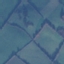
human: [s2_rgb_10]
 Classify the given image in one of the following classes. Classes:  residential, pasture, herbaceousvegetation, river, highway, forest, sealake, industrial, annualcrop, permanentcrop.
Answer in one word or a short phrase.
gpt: Pasture